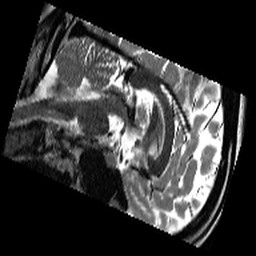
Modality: T2w
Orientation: sagittal